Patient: sex M, age 60
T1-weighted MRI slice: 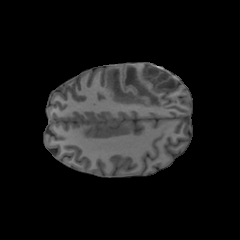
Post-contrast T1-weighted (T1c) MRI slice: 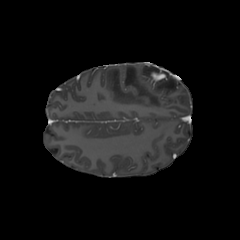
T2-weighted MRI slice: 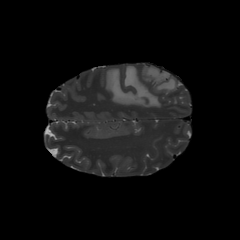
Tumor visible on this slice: yes
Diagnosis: Glioblastoma, IDH-wildtype
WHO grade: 4